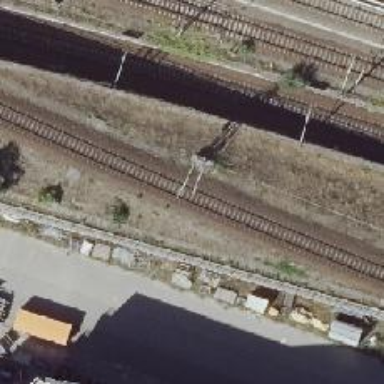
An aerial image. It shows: Milestone along the railway track with catenary mast.